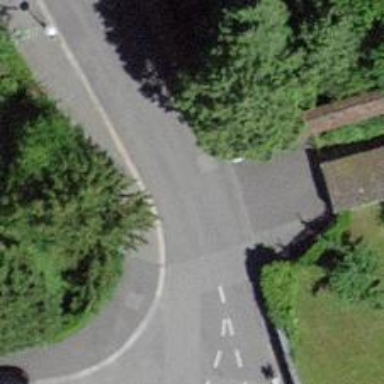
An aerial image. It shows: Residential road with asphalt surface and sidewalk on the left side.